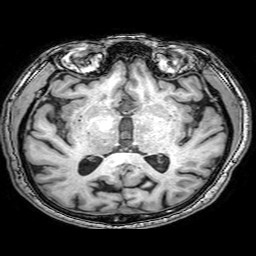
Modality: T1w
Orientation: coronal
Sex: male
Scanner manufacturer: philips
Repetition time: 0.008226 s
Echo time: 0.00379 s